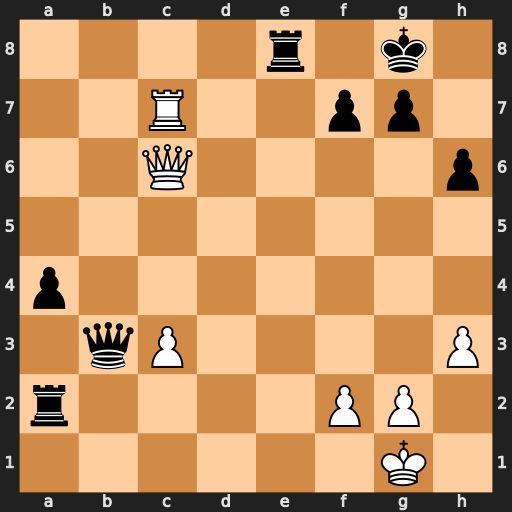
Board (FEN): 4r1k1/2R2pp1/2Q4p/8/p7/1qP4P/r4PP1/6K1
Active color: w
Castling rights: -
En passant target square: -
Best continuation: Qxe8+ Kh7 Qe4+ g6 Qf4